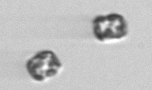
Label: Thalassiosira_sp_aff_mala